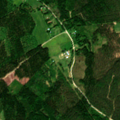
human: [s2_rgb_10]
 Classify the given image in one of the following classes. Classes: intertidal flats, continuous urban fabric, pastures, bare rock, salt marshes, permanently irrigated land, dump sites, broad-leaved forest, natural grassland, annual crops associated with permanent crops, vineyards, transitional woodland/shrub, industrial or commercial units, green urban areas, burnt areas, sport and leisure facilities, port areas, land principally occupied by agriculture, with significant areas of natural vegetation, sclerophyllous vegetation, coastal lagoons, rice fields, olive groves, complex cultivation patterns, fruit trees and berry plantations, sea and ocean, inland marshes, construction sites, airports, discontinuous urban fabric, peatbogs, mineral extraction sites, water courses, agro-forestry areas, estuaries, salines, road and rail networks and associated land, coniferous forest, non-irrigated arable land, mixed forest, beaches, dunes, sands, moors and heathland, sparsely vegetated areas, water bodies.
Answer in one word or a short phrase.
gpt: land principally occupied by agriculture, with significant areas of natural vegetation, coniferous forest, mixed forest